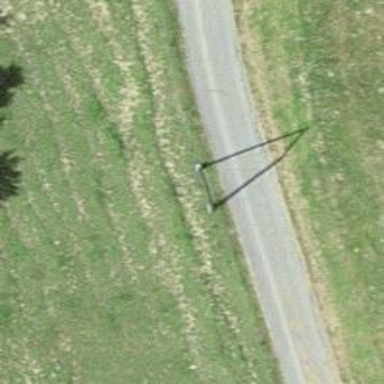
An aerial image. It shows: Minor power line.